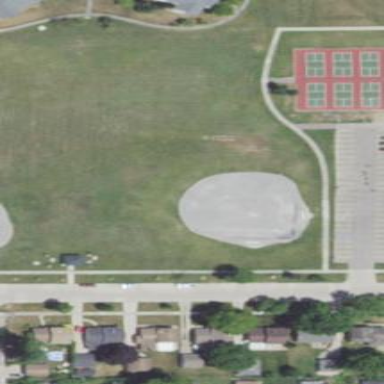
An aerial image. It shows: Baseball pitch for leisure and sports activities.